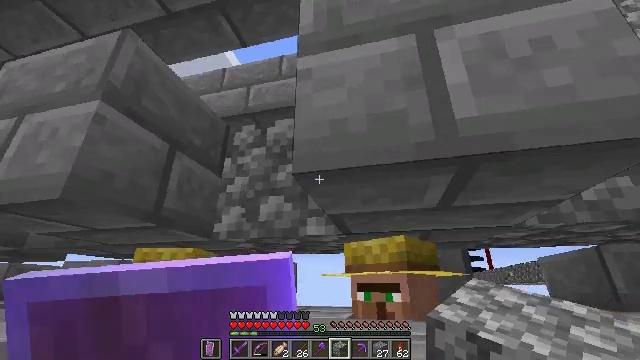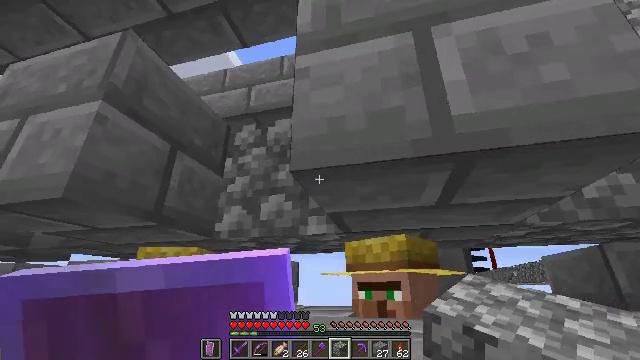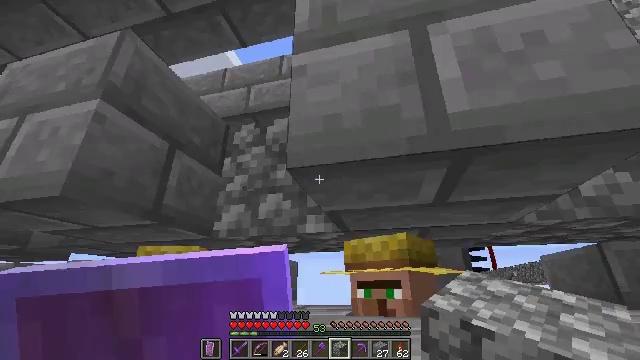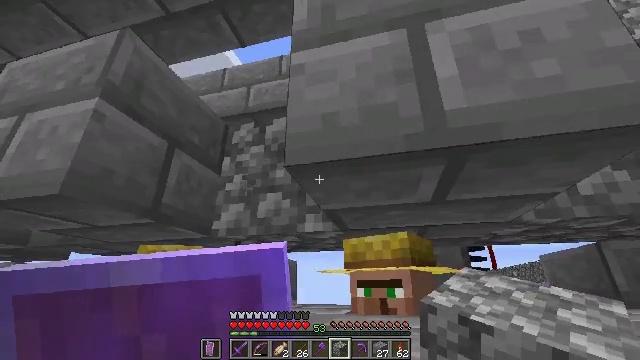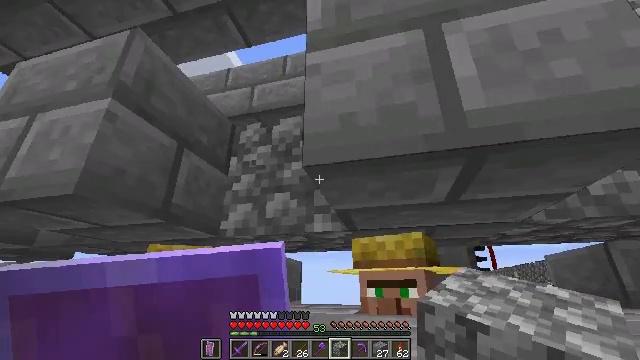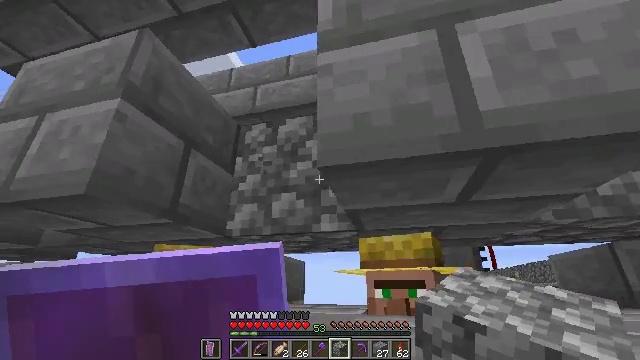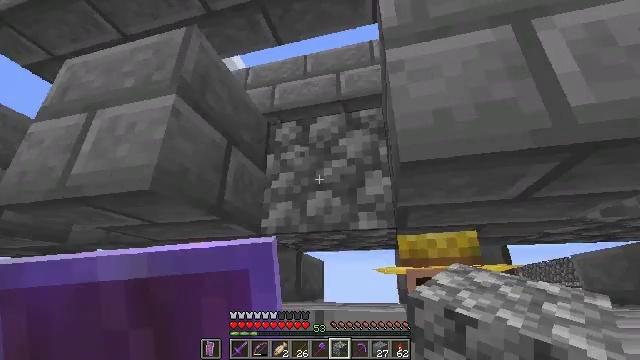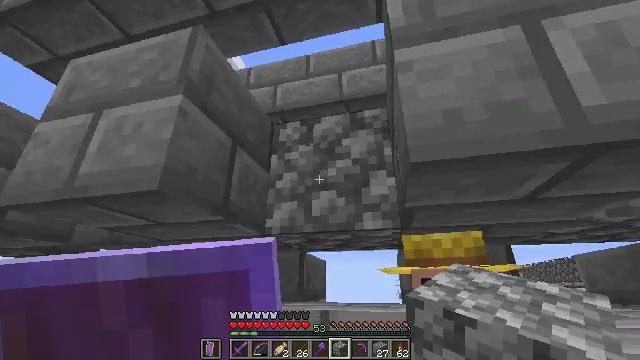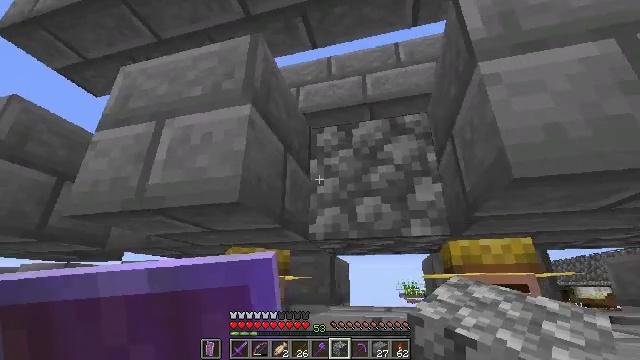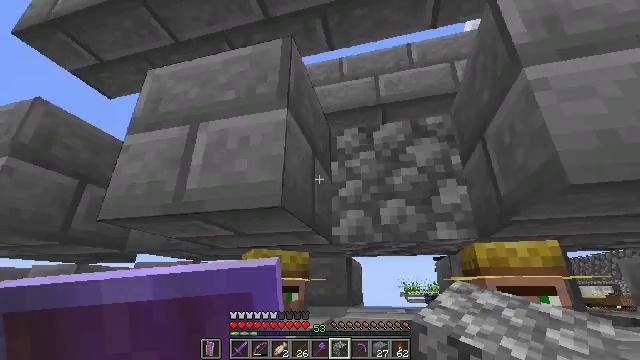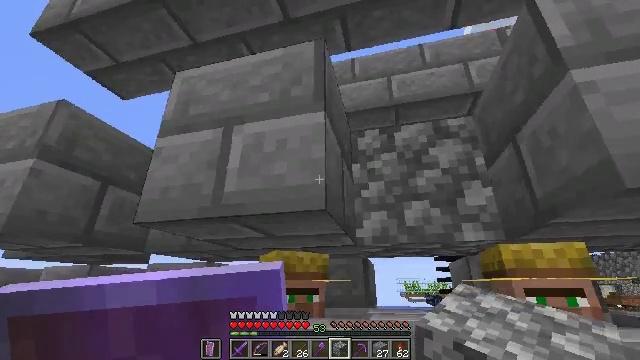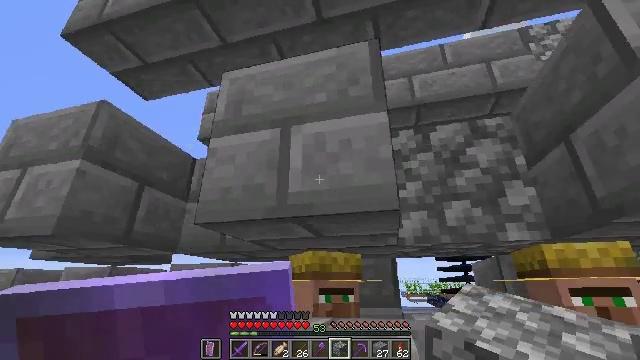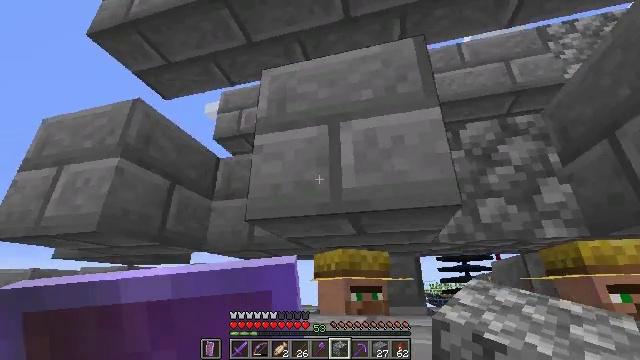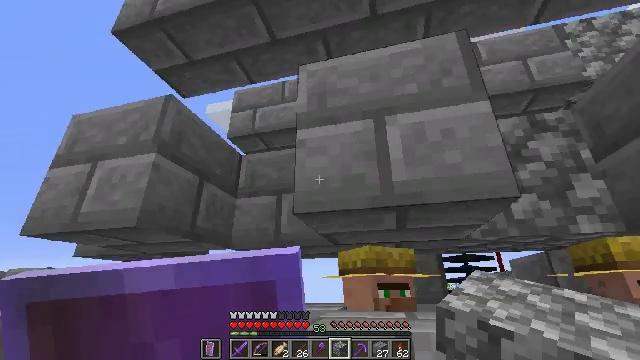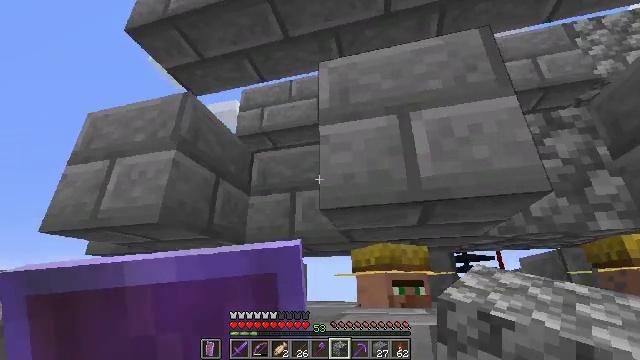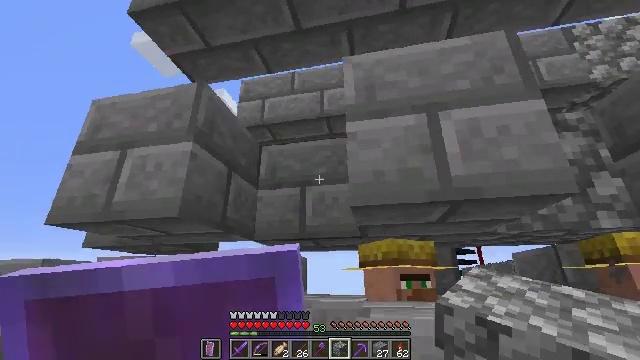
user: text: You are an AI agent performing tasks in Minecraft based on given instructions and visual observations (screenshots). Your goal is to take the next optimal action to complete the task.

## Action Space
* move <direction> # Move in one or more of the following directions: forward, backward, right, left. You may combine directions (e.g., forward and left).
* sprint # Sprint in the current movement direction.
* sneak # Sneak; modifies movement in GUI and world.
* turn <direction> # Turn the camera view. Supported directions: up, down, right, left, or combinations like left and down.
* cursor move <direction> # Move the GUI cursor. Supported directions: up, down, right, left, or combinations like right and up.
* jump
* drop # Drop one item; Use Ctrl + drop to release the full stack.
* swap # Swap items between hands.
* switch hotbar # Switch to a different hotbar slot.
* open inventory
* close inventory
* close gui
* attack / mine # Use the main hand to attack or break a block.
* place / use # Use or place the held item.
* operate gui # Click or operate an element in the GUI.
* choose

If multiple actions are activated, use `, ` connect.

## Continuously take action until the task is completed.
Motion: motion action
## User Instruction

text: Mine stone bricks from a structure.
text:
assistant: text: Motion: no_op
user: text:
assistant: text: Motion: no_op
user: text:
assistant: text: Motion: no_op
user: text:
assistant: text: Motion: move left
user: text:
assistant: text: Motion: move left
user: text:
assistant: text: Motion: move left
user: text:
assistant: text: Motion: move left
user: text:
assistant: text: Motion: move left
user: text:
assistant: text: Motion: move left
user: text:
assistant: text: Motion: move left
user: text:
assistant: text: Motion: move left
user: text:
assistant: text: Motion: move left
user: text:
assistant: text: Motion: move left
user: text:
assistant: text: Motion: move left
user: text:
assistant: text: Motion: move left, turn right and down
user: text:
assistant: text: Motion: move left, turn right and down
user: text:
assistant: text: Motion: move left
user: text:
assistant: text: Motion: move left
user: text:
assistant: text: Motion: move forward and move left
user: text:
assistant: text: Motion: move forward
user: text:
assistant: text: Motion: move forward
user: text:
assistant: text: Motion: turn right
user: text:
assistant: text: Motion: no_op
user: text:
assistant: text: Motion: sneak, turn right
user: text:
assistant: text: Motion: sneak, turn right
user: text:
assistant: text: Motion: sneak, turn right
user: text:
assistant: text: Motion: sneak
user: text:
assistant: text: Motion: sneak
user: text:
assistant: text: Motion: move forward, sneak
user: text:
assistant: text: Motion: move forward, sneak